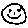
Label: smiley face